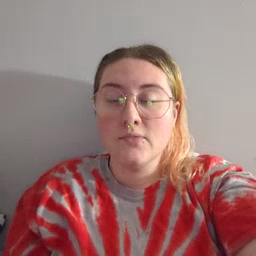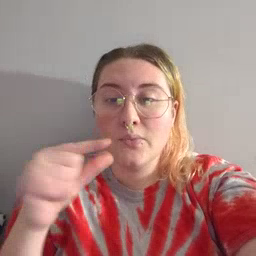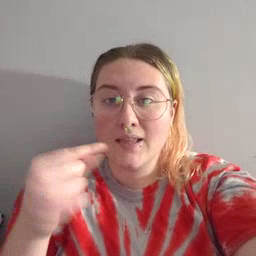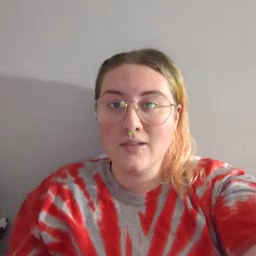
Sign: green